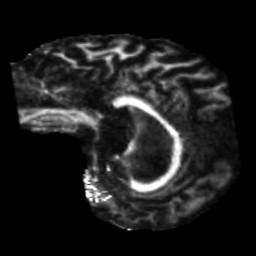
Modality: FA
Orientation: sagittal
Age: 75
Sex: male
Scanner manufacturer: siemens
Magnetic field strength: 3 T
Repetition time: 5.25 s
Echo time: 0.08 s